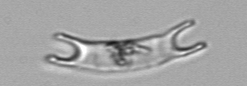
Label: Eucampia